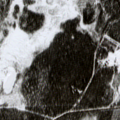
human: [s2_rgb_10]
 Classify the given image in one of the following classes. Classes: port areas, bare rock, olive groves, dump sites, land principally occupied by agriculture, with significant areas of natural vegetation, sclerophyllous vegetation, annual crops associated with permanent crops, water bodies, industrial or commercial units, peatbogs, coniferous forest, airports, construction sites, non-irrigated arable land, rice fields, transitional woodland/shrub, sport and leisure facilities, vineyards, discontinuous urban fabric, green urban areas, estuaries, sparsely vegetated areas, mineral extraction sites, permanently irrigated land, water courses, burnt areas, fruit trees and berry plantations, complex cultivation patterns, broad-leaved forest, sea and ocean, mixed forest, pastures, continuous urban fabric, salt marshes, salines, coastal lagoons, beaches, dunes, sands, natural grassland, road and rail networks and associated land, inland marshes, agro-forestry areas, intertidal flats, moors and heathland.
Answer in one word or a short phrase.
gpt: coniferous forest, mixed forest, peatbogs, water bodies